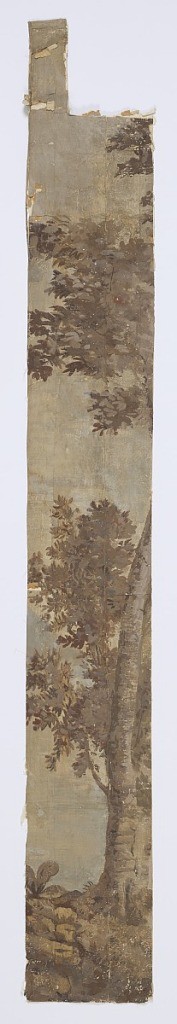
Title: "Vues d'Italie" [Bay of Naples]
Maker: Dufour et Leroy
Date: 1815–20
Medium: Block-printed
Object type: Scenic
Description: In sepia tones. A single tree fills most of the panel, stone wall at base of tree in foreground.